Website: crate-barrel
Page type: customer-info-address
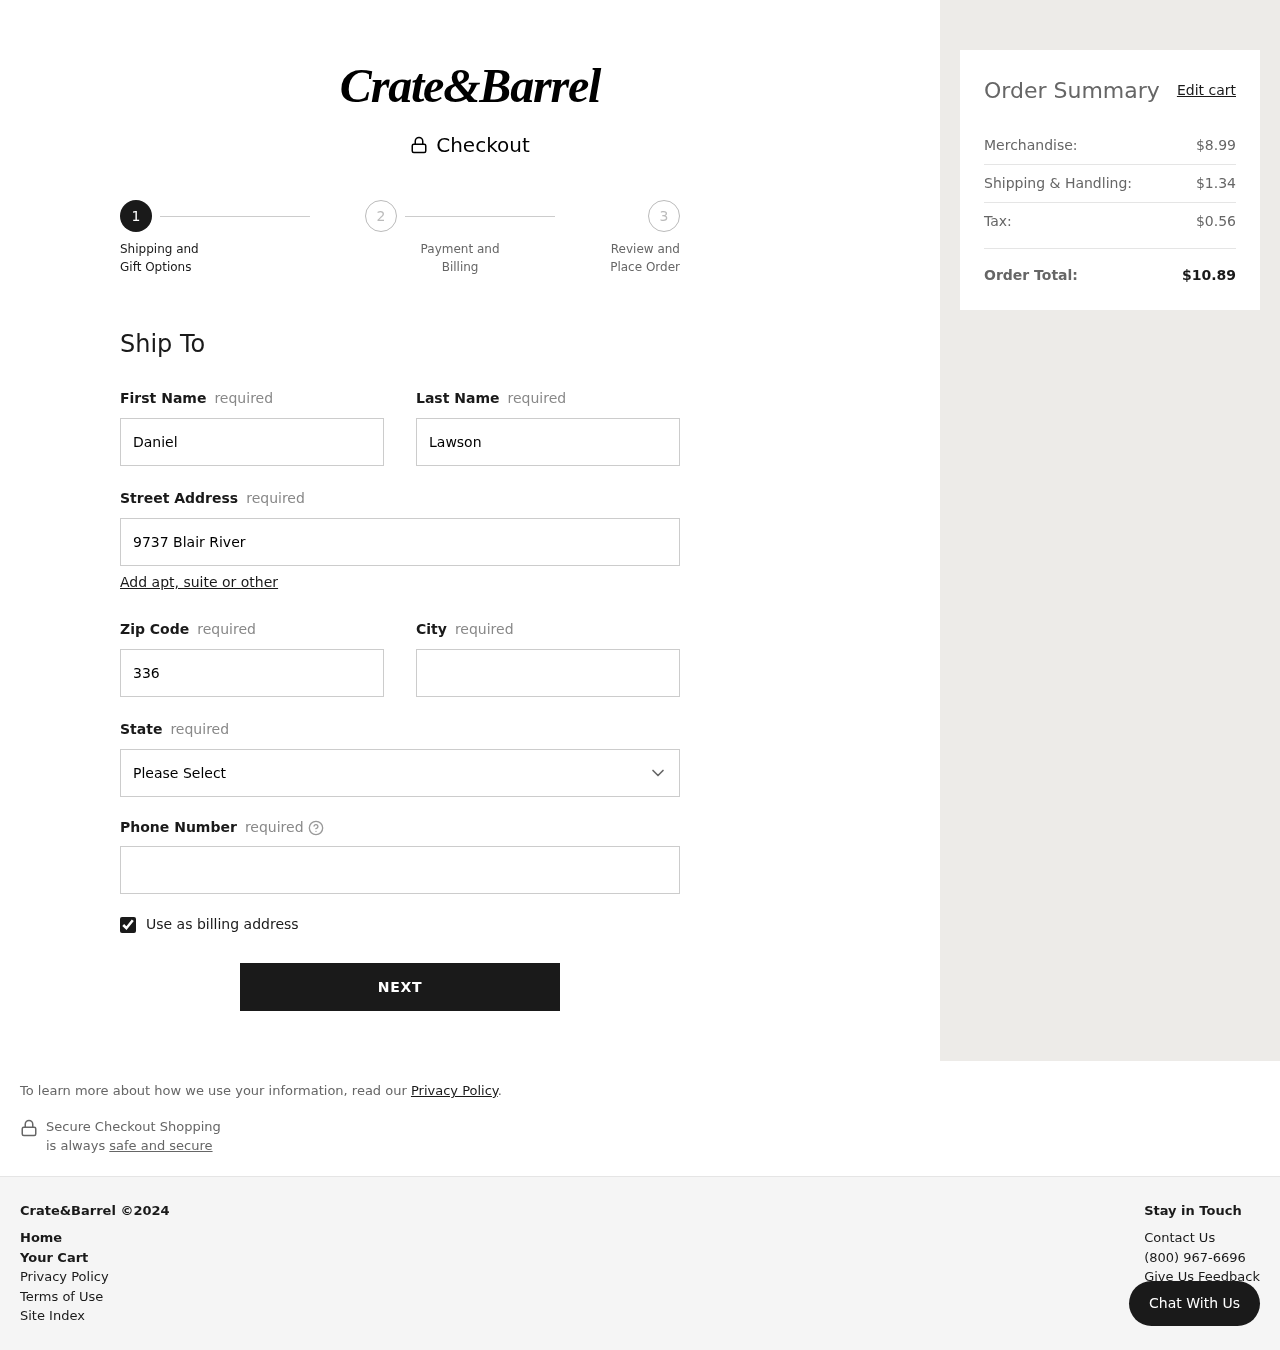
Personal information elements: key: PII_CITY
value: Dixonchester
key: PII_FIRSTNAME
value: Daniel
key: PII_LASTNAME
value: Lawson
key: PII_PHONE
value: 5947008885
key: PII_POSTCODE
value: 33611
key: PII_STATE
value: Maryland
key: PII_STREET
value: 9737 Blair River
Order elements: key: ORDER_SUBTOTAL
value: $8.99
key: ORDER_SHIPPING_COST
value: $1.34
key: ORDER_TAX
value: $0.56
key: ORDER_TOTAL
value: $10.89